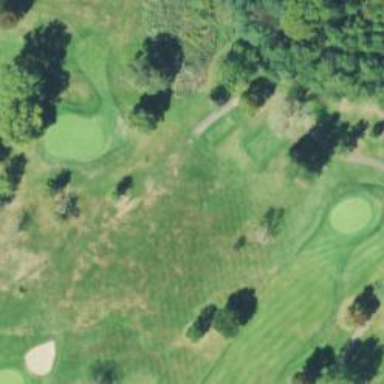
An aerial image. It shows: Golf tee on grassy land.